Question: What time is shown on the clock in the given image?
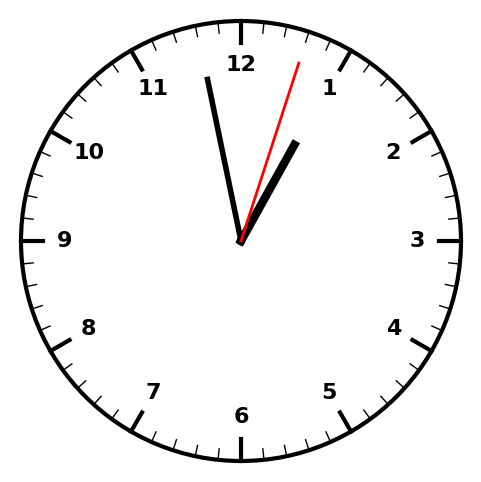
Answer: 12:58:03